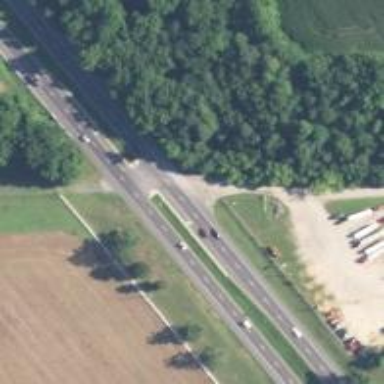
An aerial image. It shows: Trunk link highway.